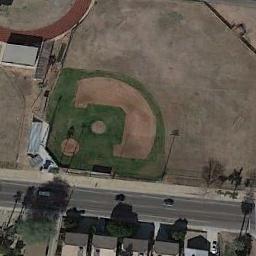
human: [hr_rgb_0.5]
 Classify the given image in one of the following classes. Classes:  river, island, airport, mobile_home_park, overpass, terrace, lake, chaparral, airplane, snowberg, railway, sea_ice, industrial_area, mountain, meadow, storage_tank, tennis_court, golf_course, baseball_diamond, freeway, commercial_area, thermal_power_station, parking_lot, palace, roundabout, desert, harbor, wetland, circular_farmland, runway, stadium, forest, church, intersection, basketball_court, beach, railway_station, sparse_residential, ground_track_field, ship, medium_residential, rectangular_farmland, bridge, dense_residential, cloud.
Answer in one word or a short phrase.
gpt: baseball_diamond